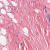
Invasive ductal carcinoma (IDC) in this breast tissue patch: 0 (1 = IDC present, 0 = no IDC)